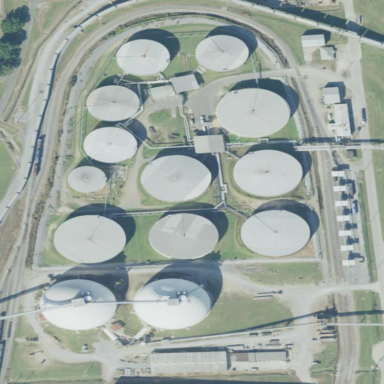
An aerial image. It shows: Industrial area designated as petroleum terminal.